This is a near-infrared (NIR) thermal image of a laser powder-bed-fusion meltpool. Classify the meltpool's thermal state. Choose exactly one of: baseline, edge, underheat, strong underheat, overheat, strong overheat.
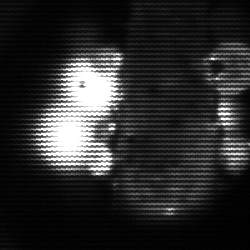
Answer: strong underheat